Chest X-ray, PA view. Patient: 35 years old, sex F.
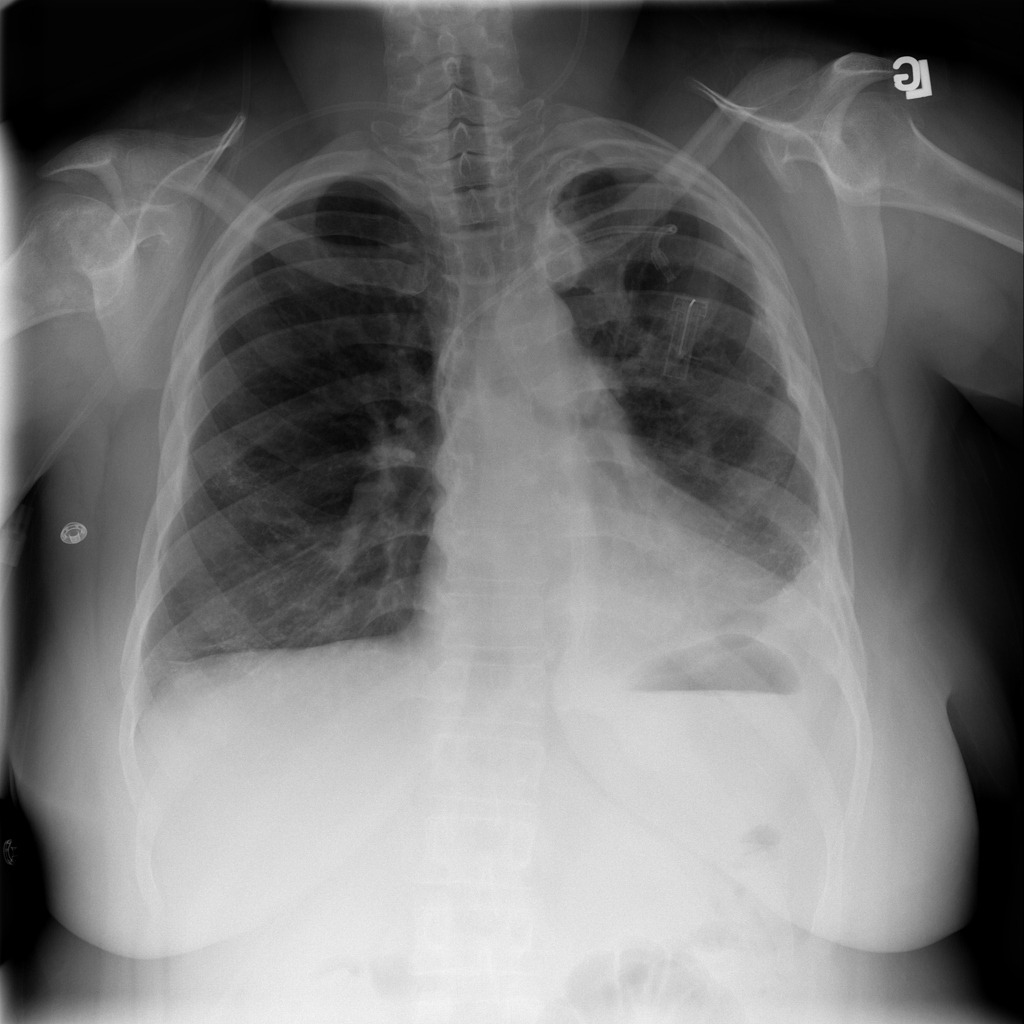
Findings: No Finding